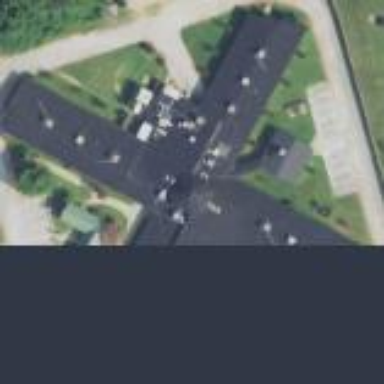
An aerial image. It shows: Nursing home building.